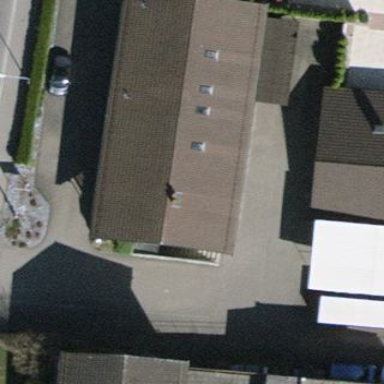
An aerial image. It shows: Building with tiled roof.